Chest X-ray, AP view. Patient: 46 years old, sex M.
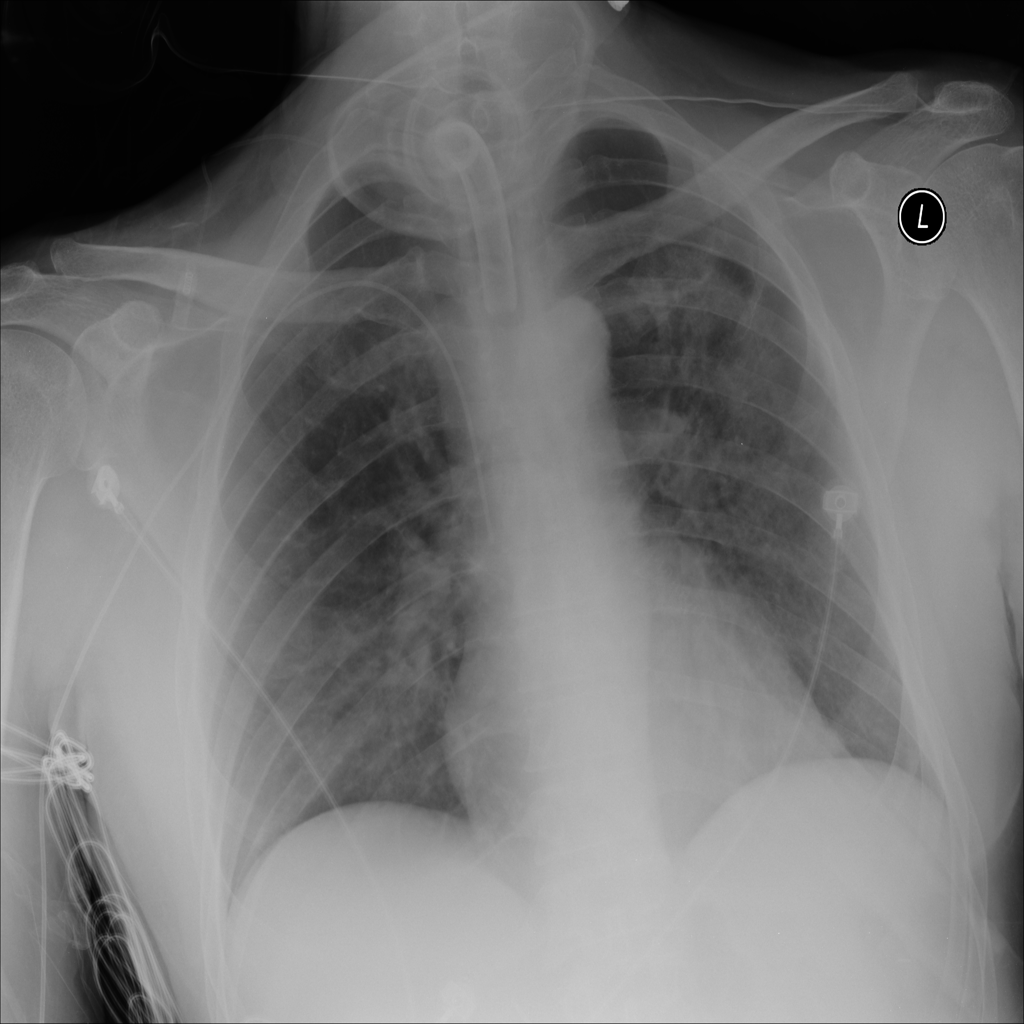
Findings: Infiltration